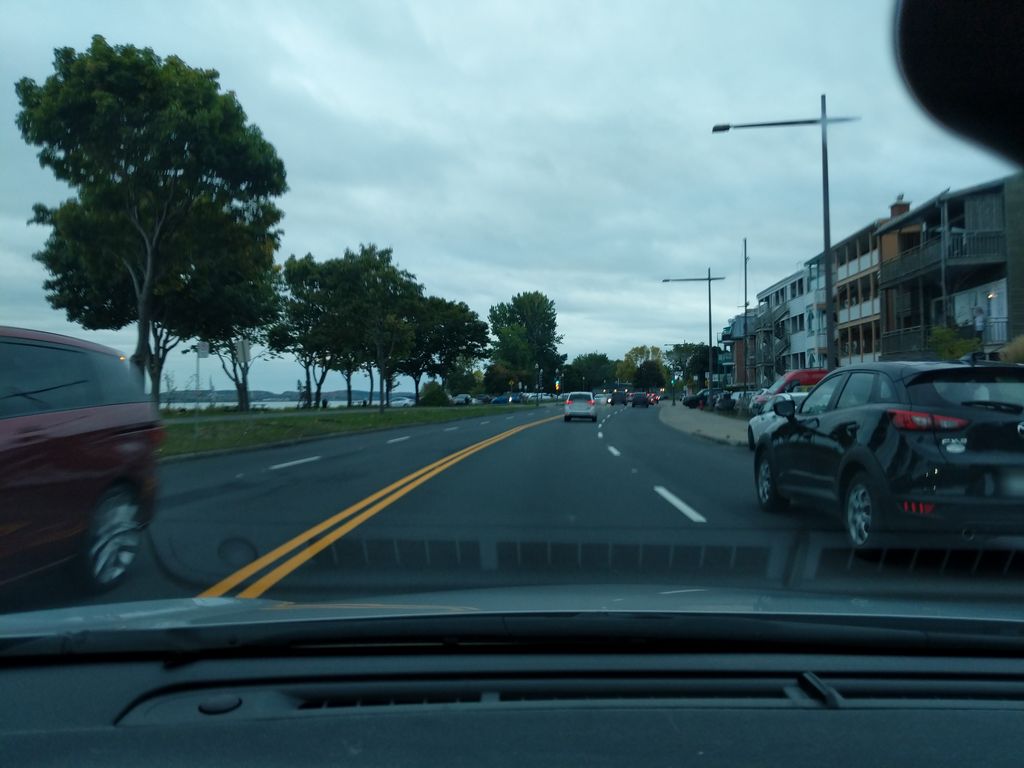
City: quebec_city